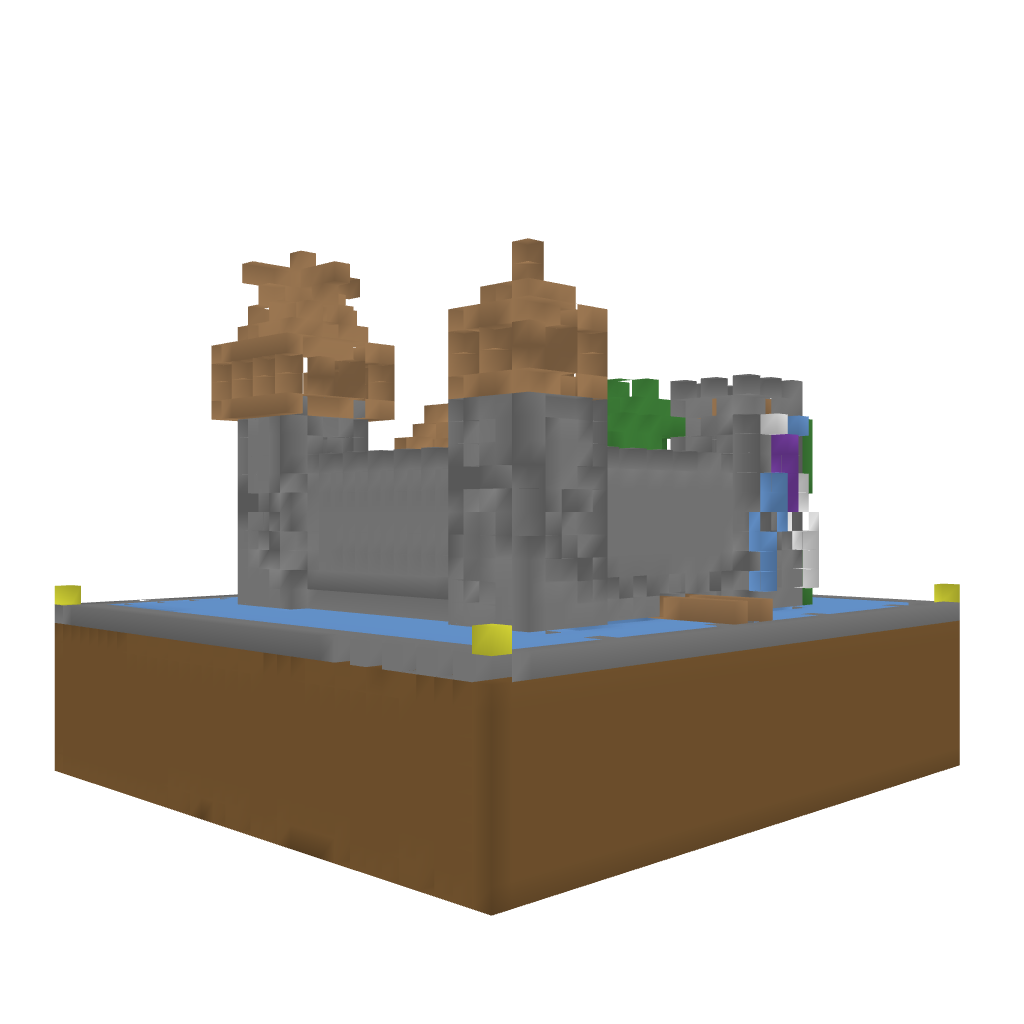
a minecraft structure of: Tiny Castle good quality a lot of earth